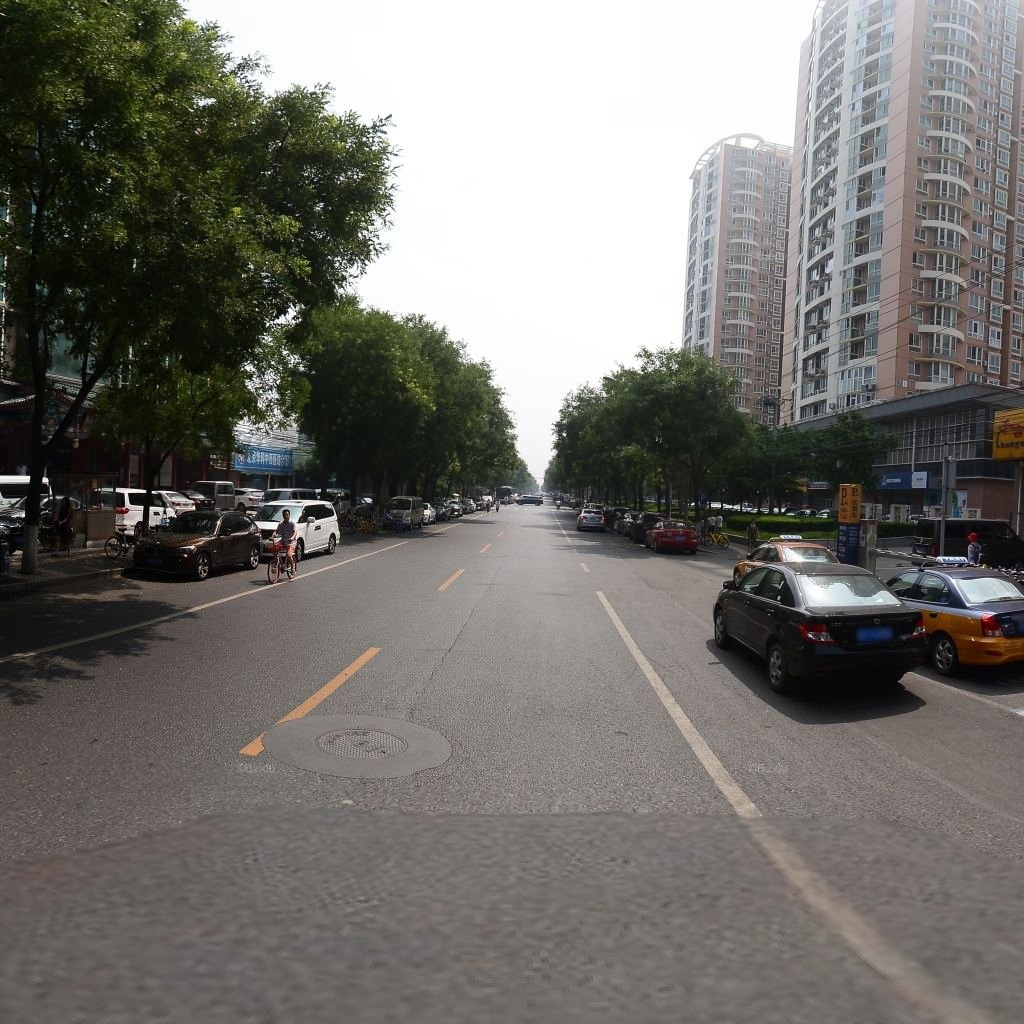
Region: Xicheng
Road damage annotations: longitudinal crack, manhole cover